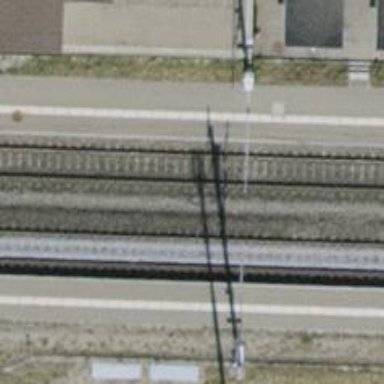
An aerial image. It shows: Railway milestone.